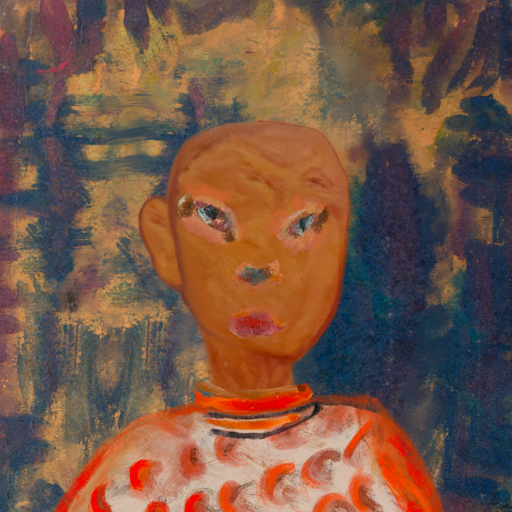
Background: InTheSun, Head And Neck Front: Pious_Lady, Face Front: Boggyland, Bust: Rupkatha, Hair Front: Blank, Head Accessory: Blank, Second Necklace: Blank, Necklace: Experience, Baby: Blank